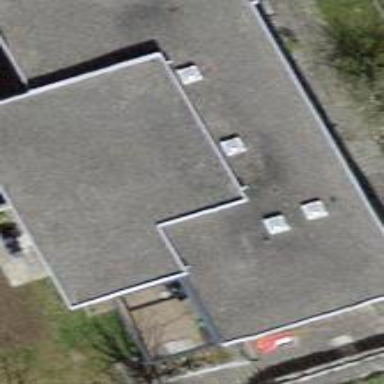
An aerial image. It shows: Residential building.